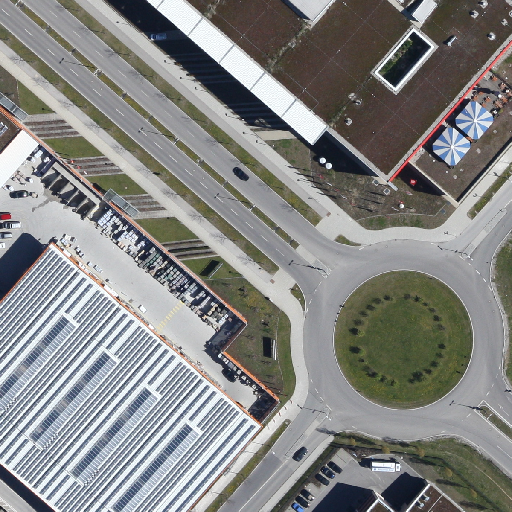
Referring expression: bikeway along with tree